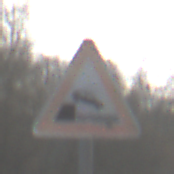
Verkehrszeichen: Ufer
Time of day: MorningAfternoon
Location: Outdoor (Nature)
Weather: PartlyCloudy
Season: NotSpecified
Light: Natural